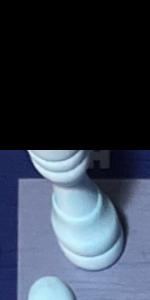
Label: Rook_White